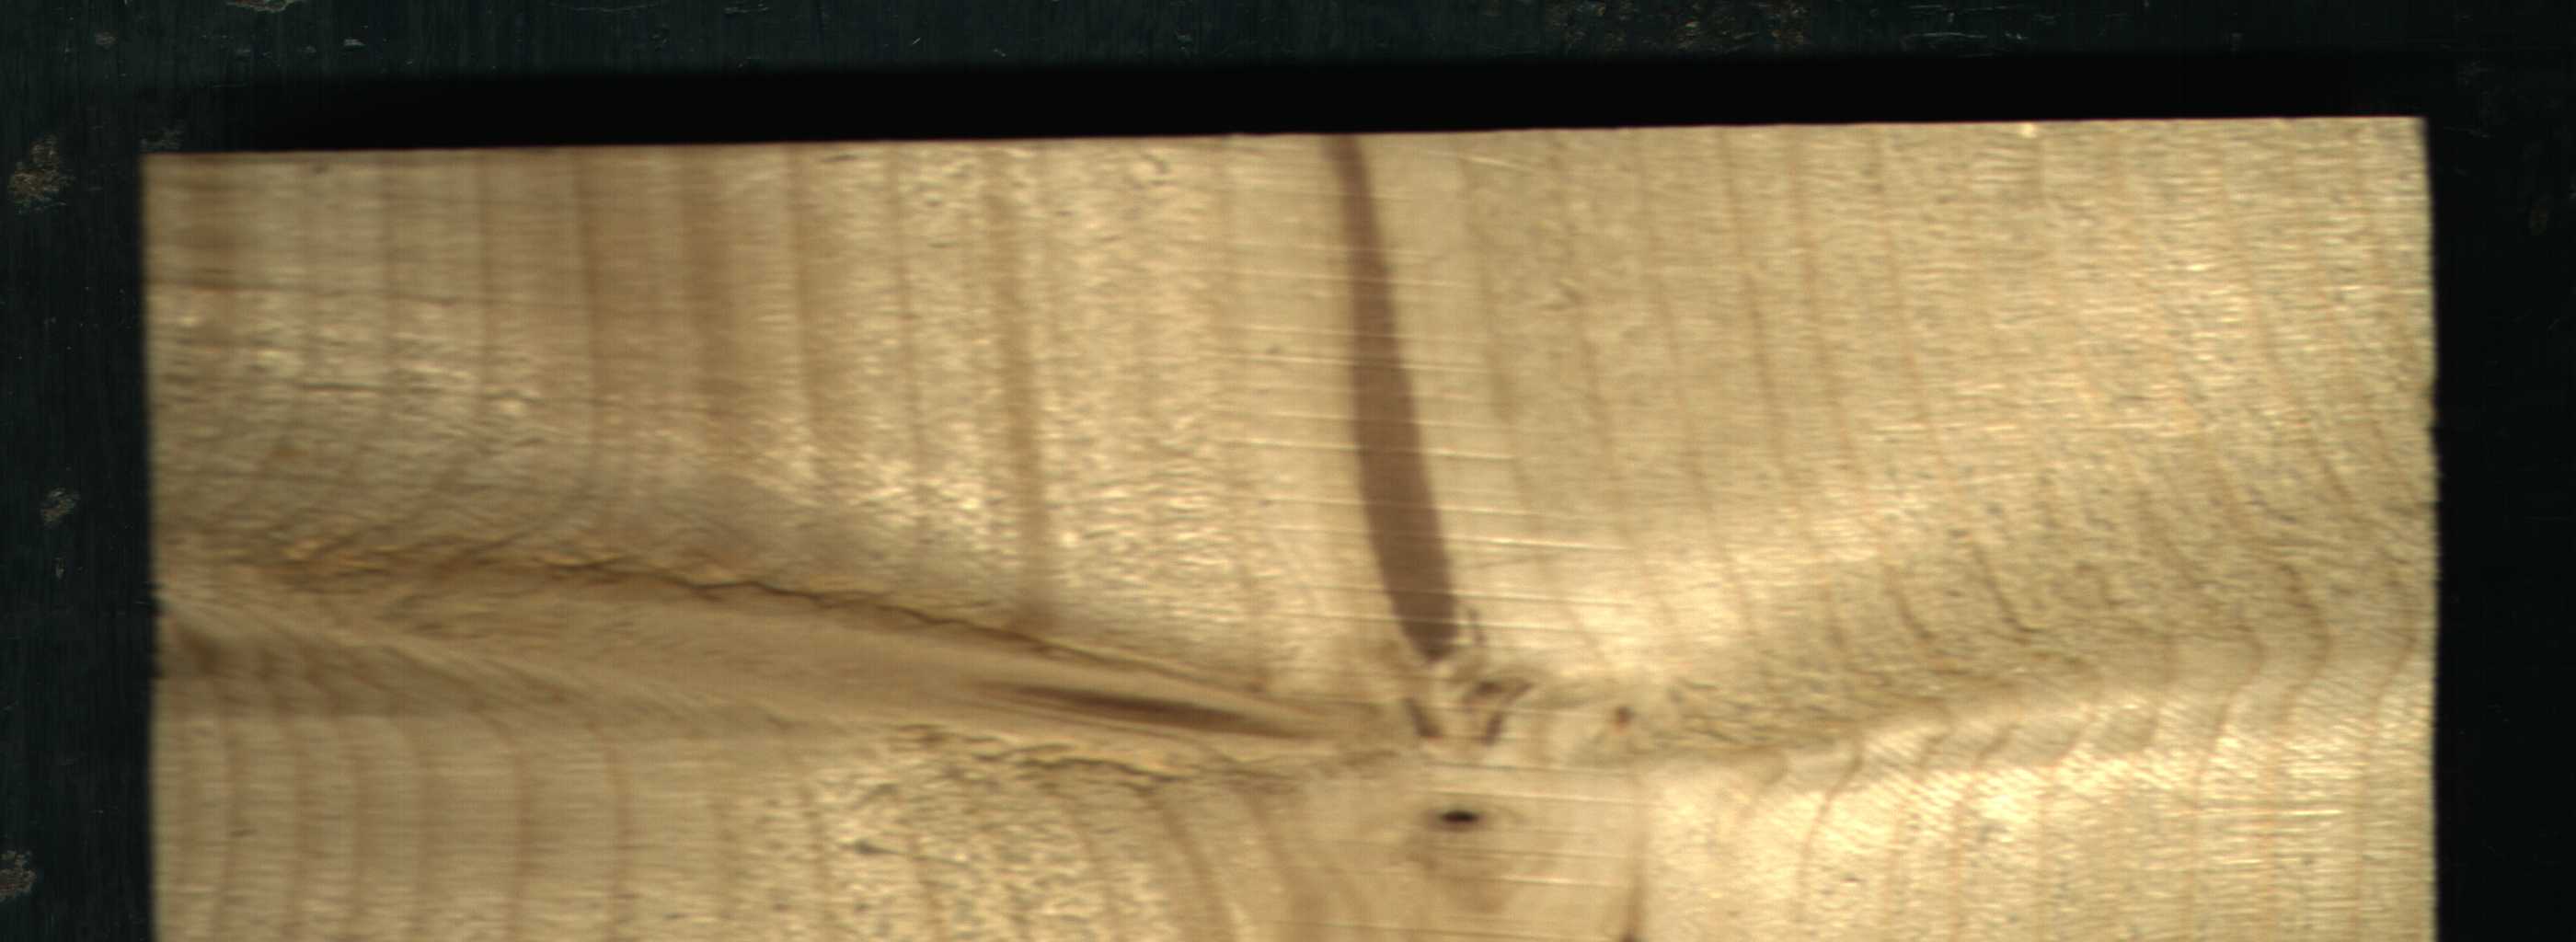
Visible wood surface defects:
Marrow
Dead_Knot
Live_Knot